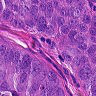
Metastatic tissue present: yes